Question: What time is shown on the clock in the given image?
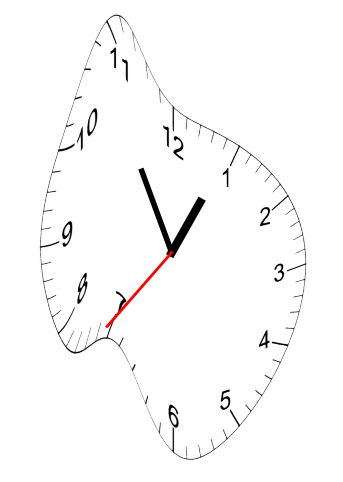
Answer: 12:54:36